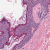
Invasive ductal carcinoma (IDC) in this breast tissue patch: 0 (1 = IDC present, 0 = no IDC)